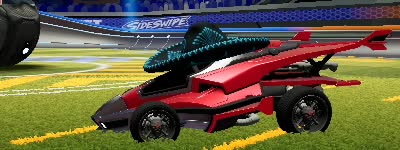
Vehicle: aftershock